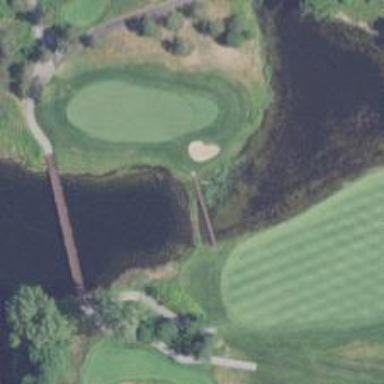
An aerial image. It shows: Path bridge on golf course.